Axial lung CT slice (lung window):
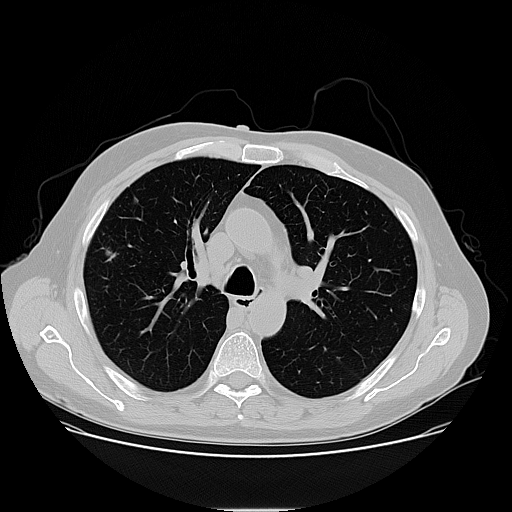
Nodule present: yes
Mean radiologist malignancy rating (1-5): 4.5